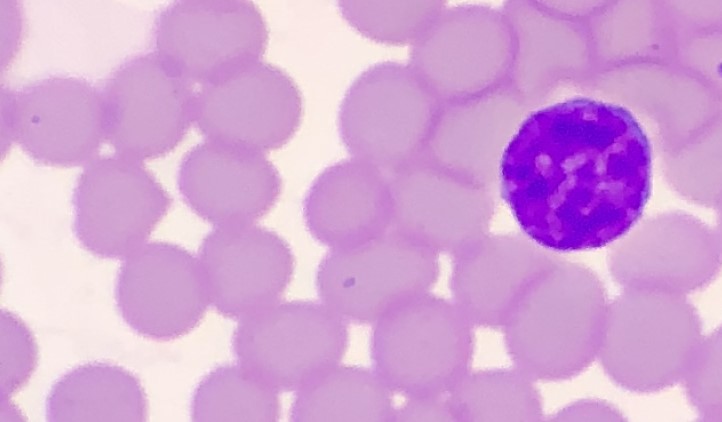
White blood cell type: Lymphocyte